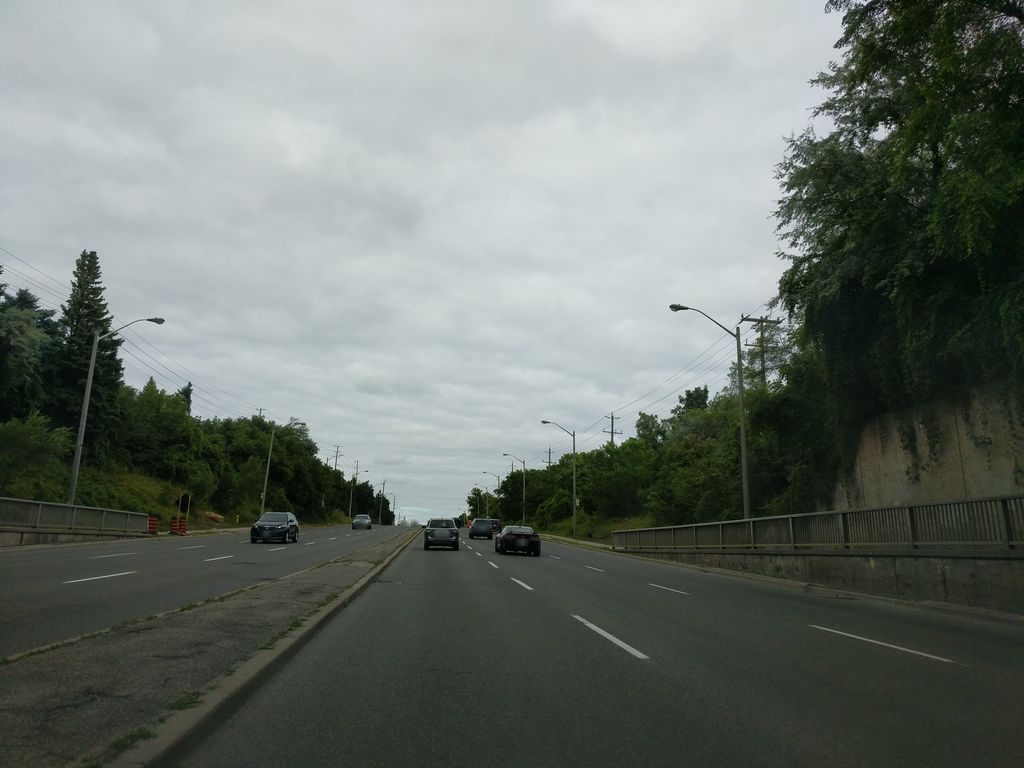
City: toronto